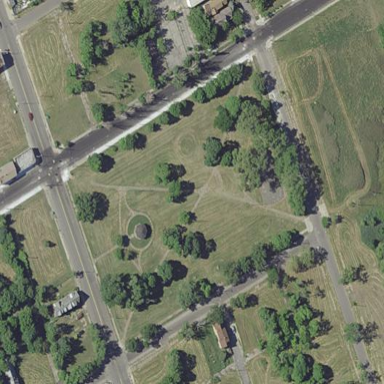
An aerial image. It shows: Park.